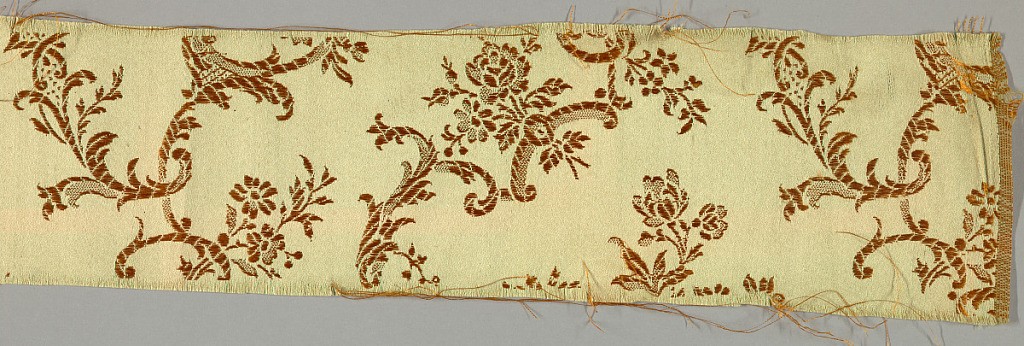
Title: Sample
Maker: Orinoka Mills, Philadelphia, Pennsylvania, USA
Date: ca. 1910
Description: Orange/brown weft with tan warp forming floral pattern.